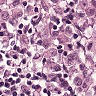
Metastatic tissue present: yes